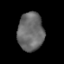
Tissue: lung
Cell type: T cells
Senescence score: 0.1486
Nuclear area (px): 968
Mean DAPI intensity: 106.821